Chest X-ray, AP view. Patient: 38 years old, sex M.
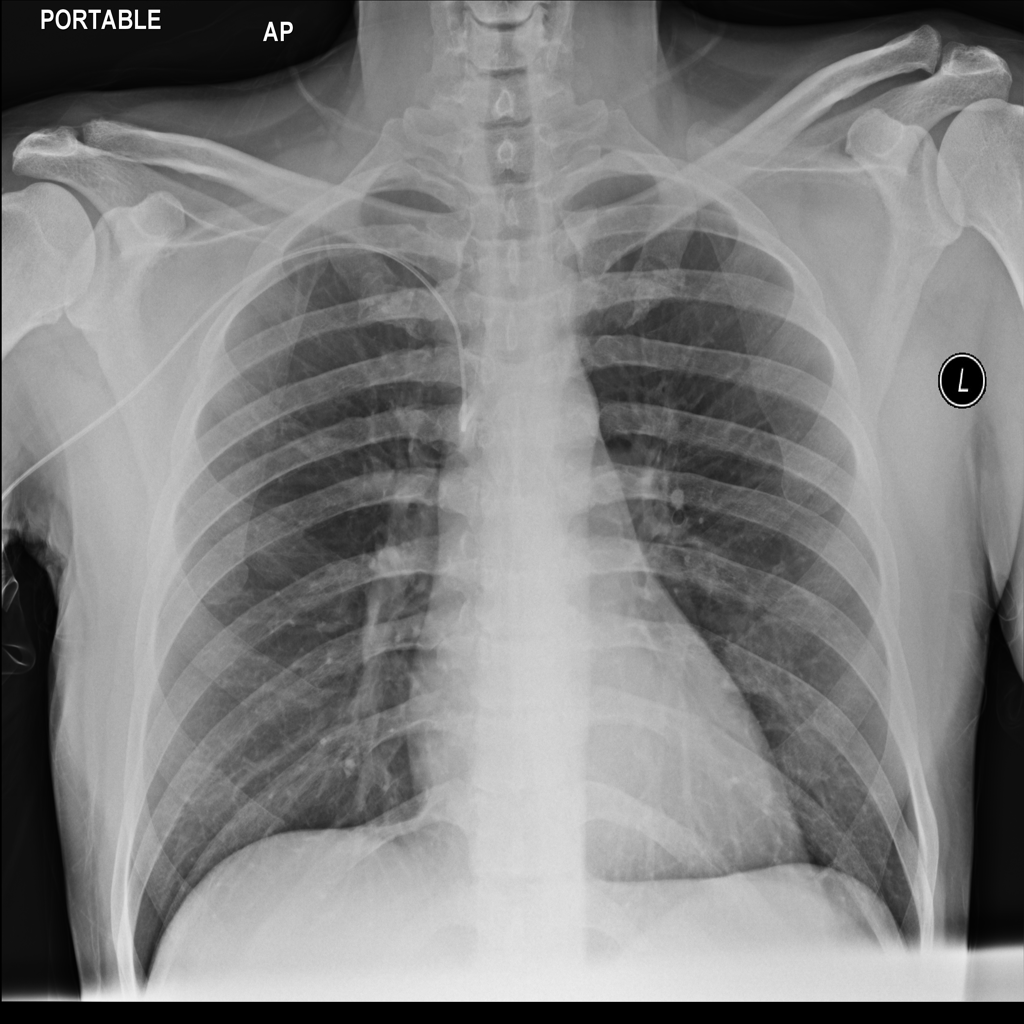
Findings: No Finding